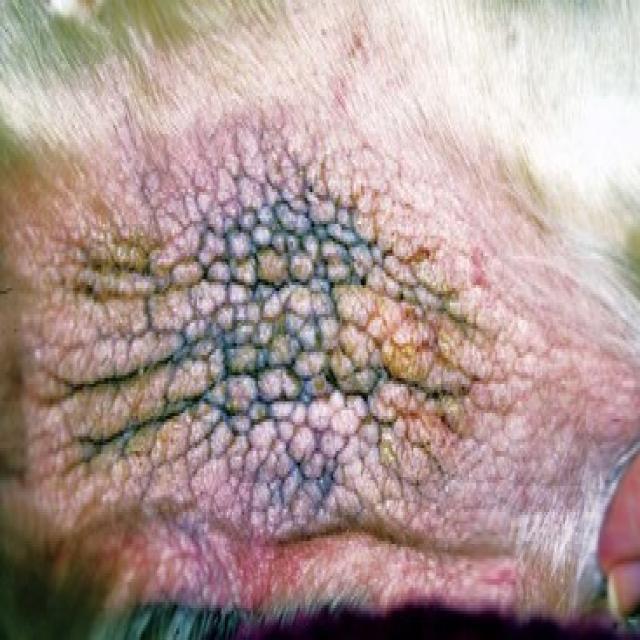
Canine fungal skin infection — characterized by alopecia, scaling, crusting, and circular lesions. Common agents include Malassezia and Candida species.